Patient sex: M
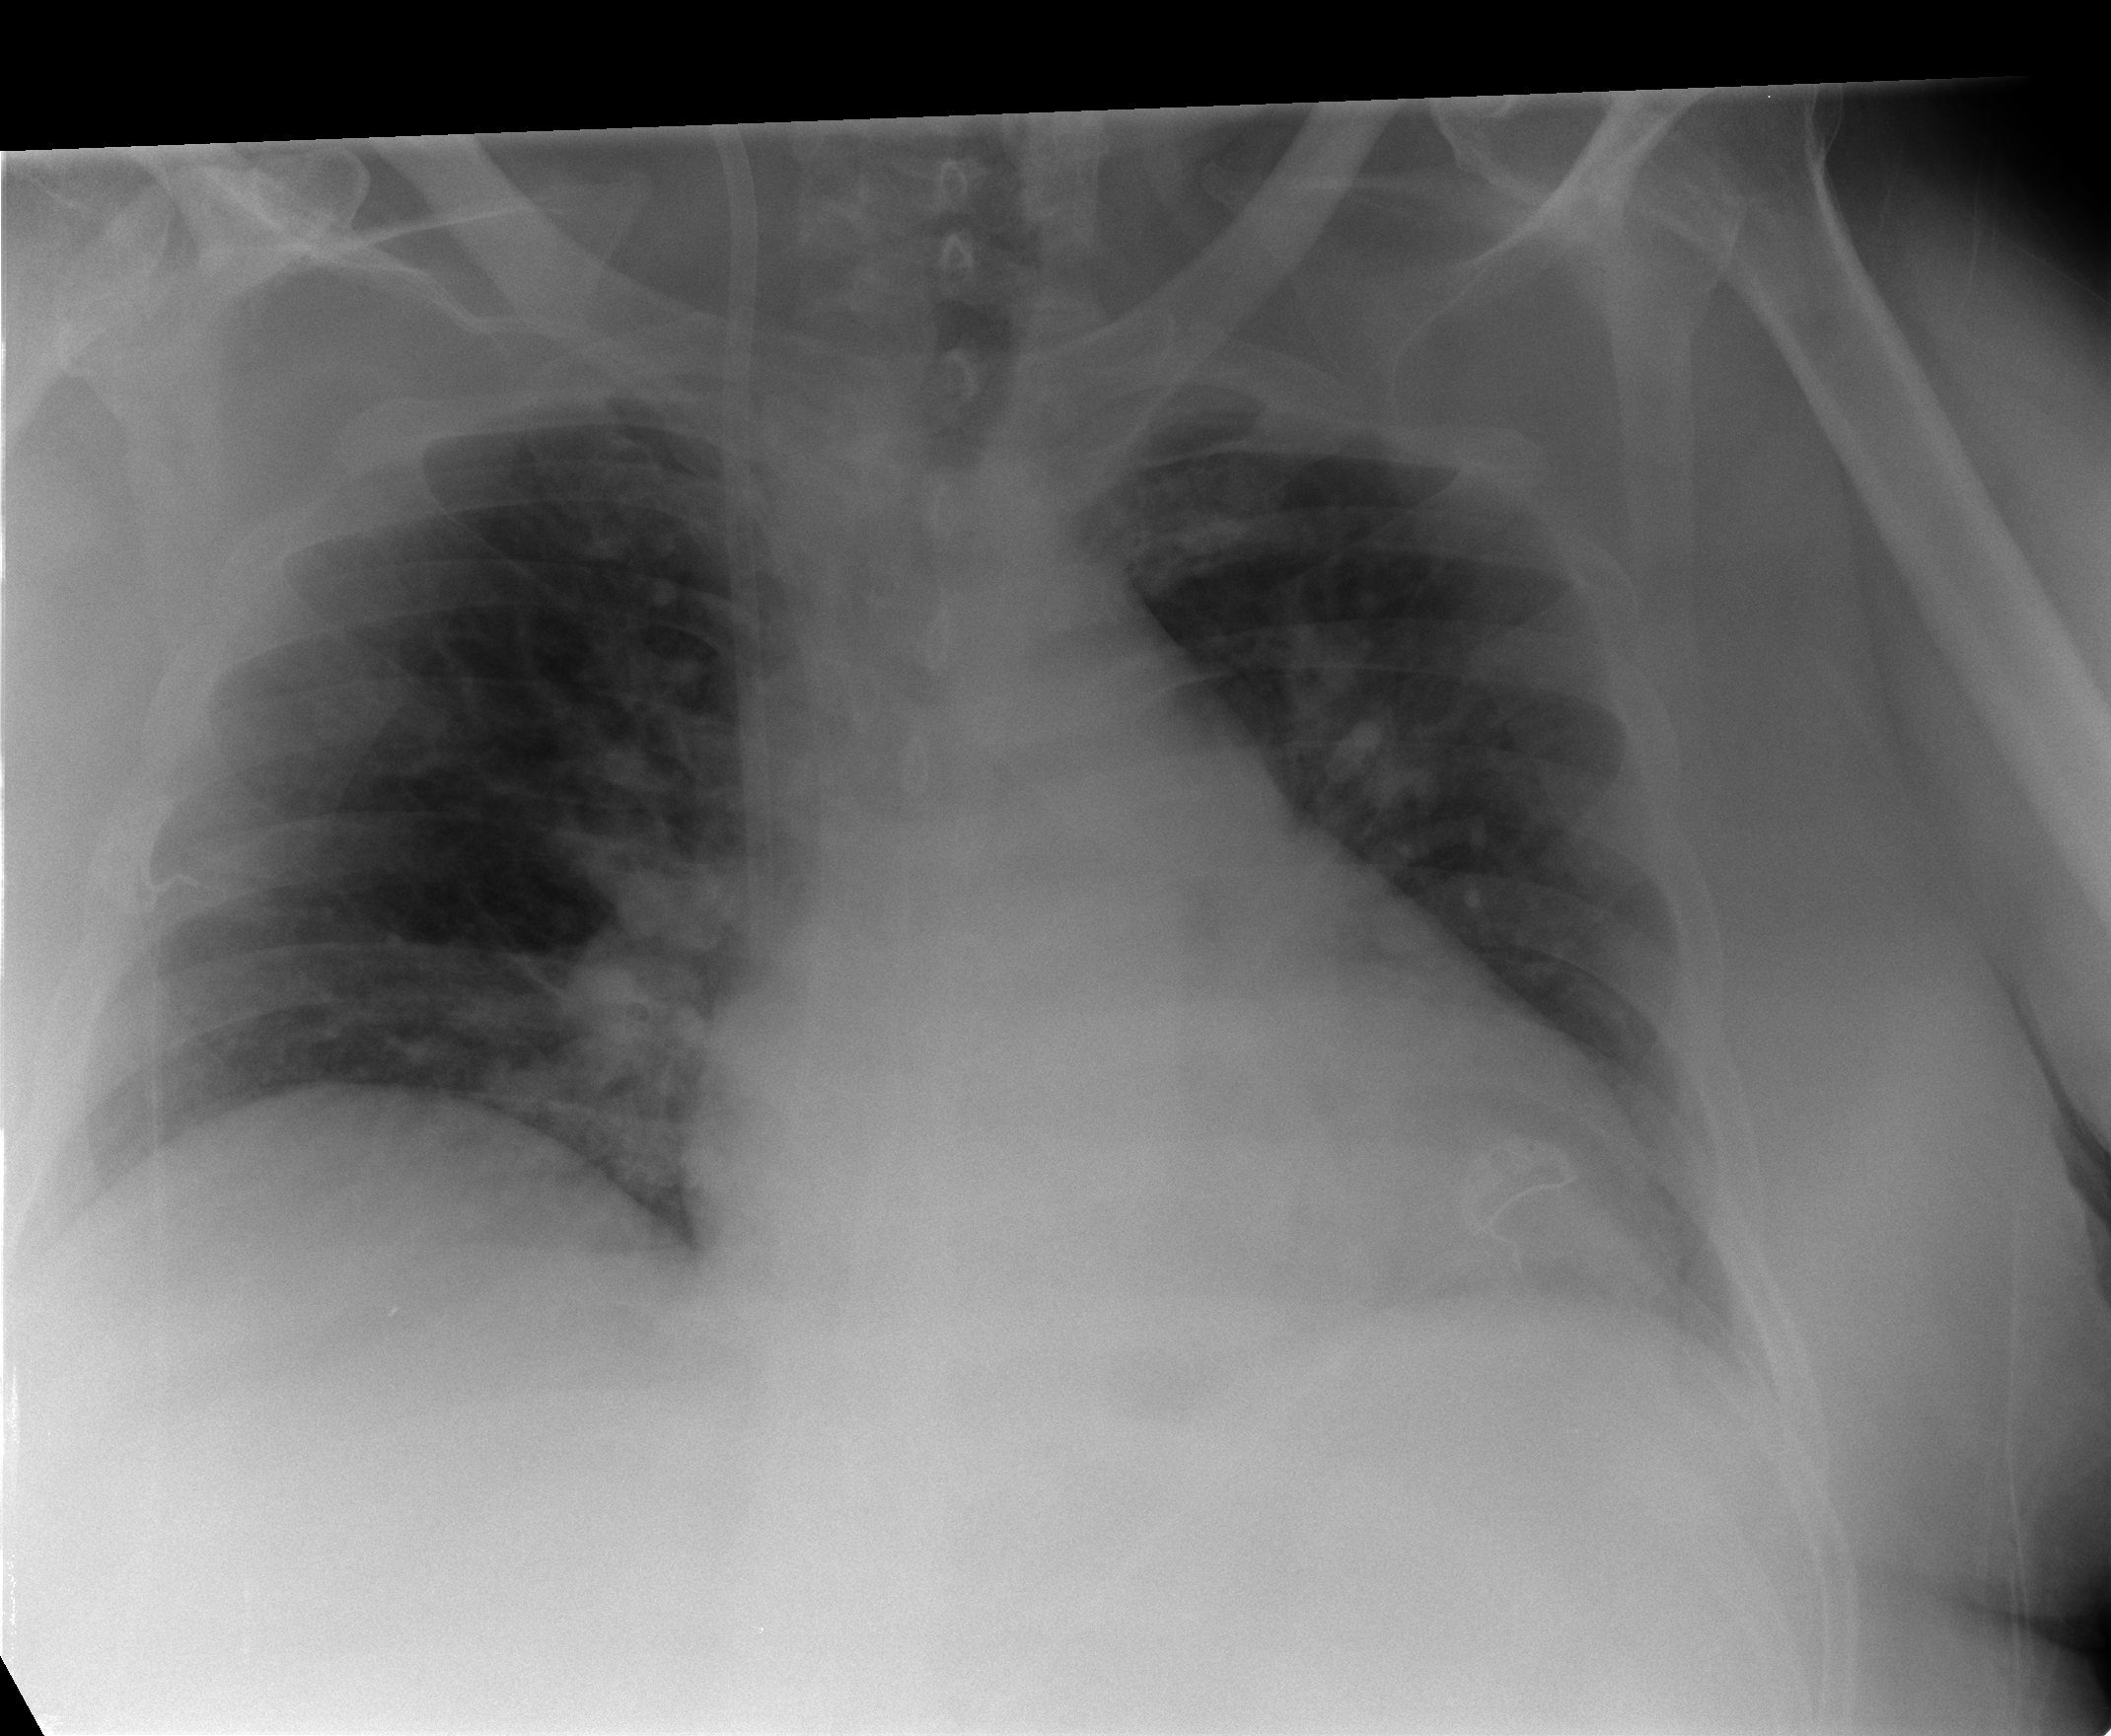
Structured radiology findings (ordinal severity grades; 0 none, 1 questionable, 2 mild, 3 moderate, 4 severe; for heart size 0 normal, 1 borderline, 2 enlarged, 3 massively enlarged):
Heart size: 2
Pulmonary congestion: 2
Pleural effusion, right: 0
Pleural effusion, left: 0
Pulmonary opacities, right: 1
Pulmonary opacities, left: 1
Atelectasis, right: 2
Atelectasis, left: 2